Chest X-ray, PA view. Patient: 57 years old, sex M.
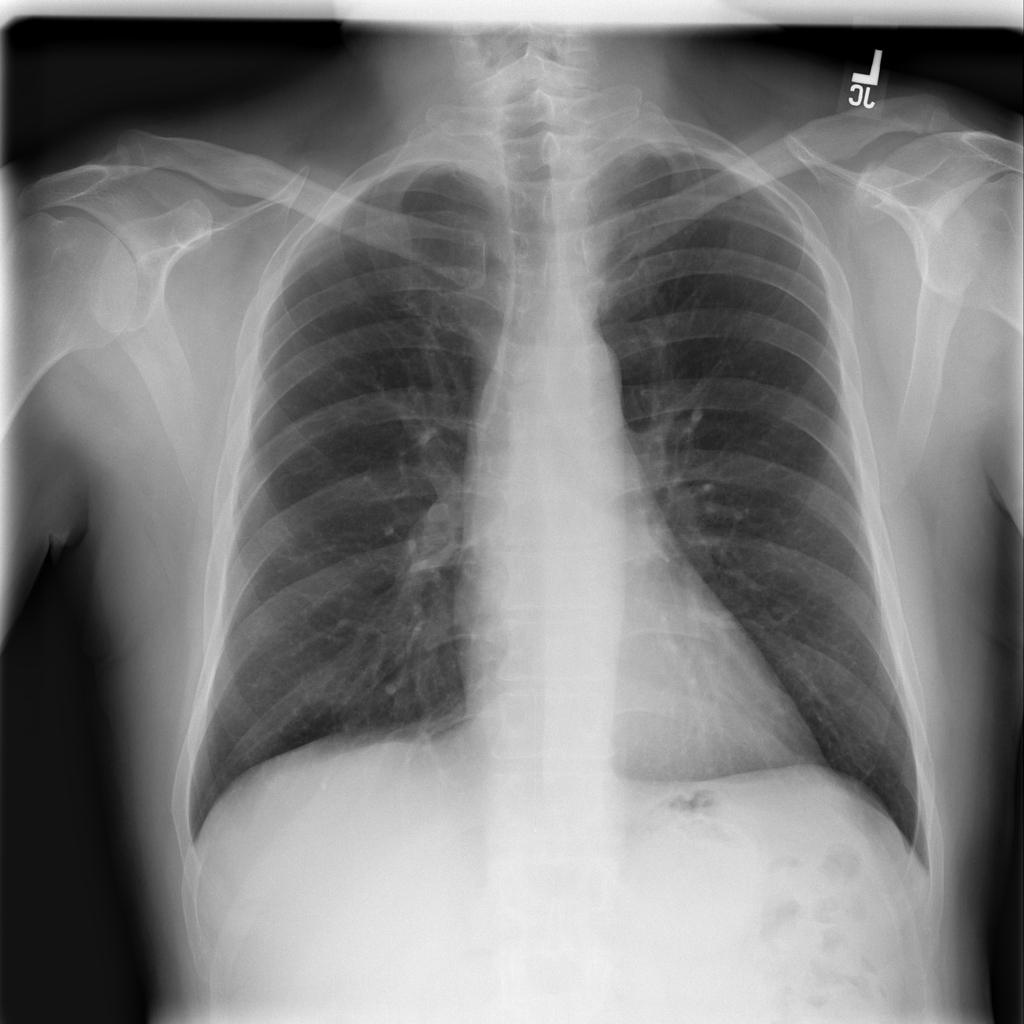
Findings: Infiltration